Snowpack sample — Loveland Pass, Silver Plume, Colorado, USA (2/11/26, 12:00 PM MST)
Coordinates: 39.663, -105.886
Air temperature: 35 °F
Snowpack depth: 82 cm
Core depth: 30 cm
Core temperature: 23 °F
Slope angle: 13°, slope face: 12°
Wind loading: high
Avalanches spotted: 1
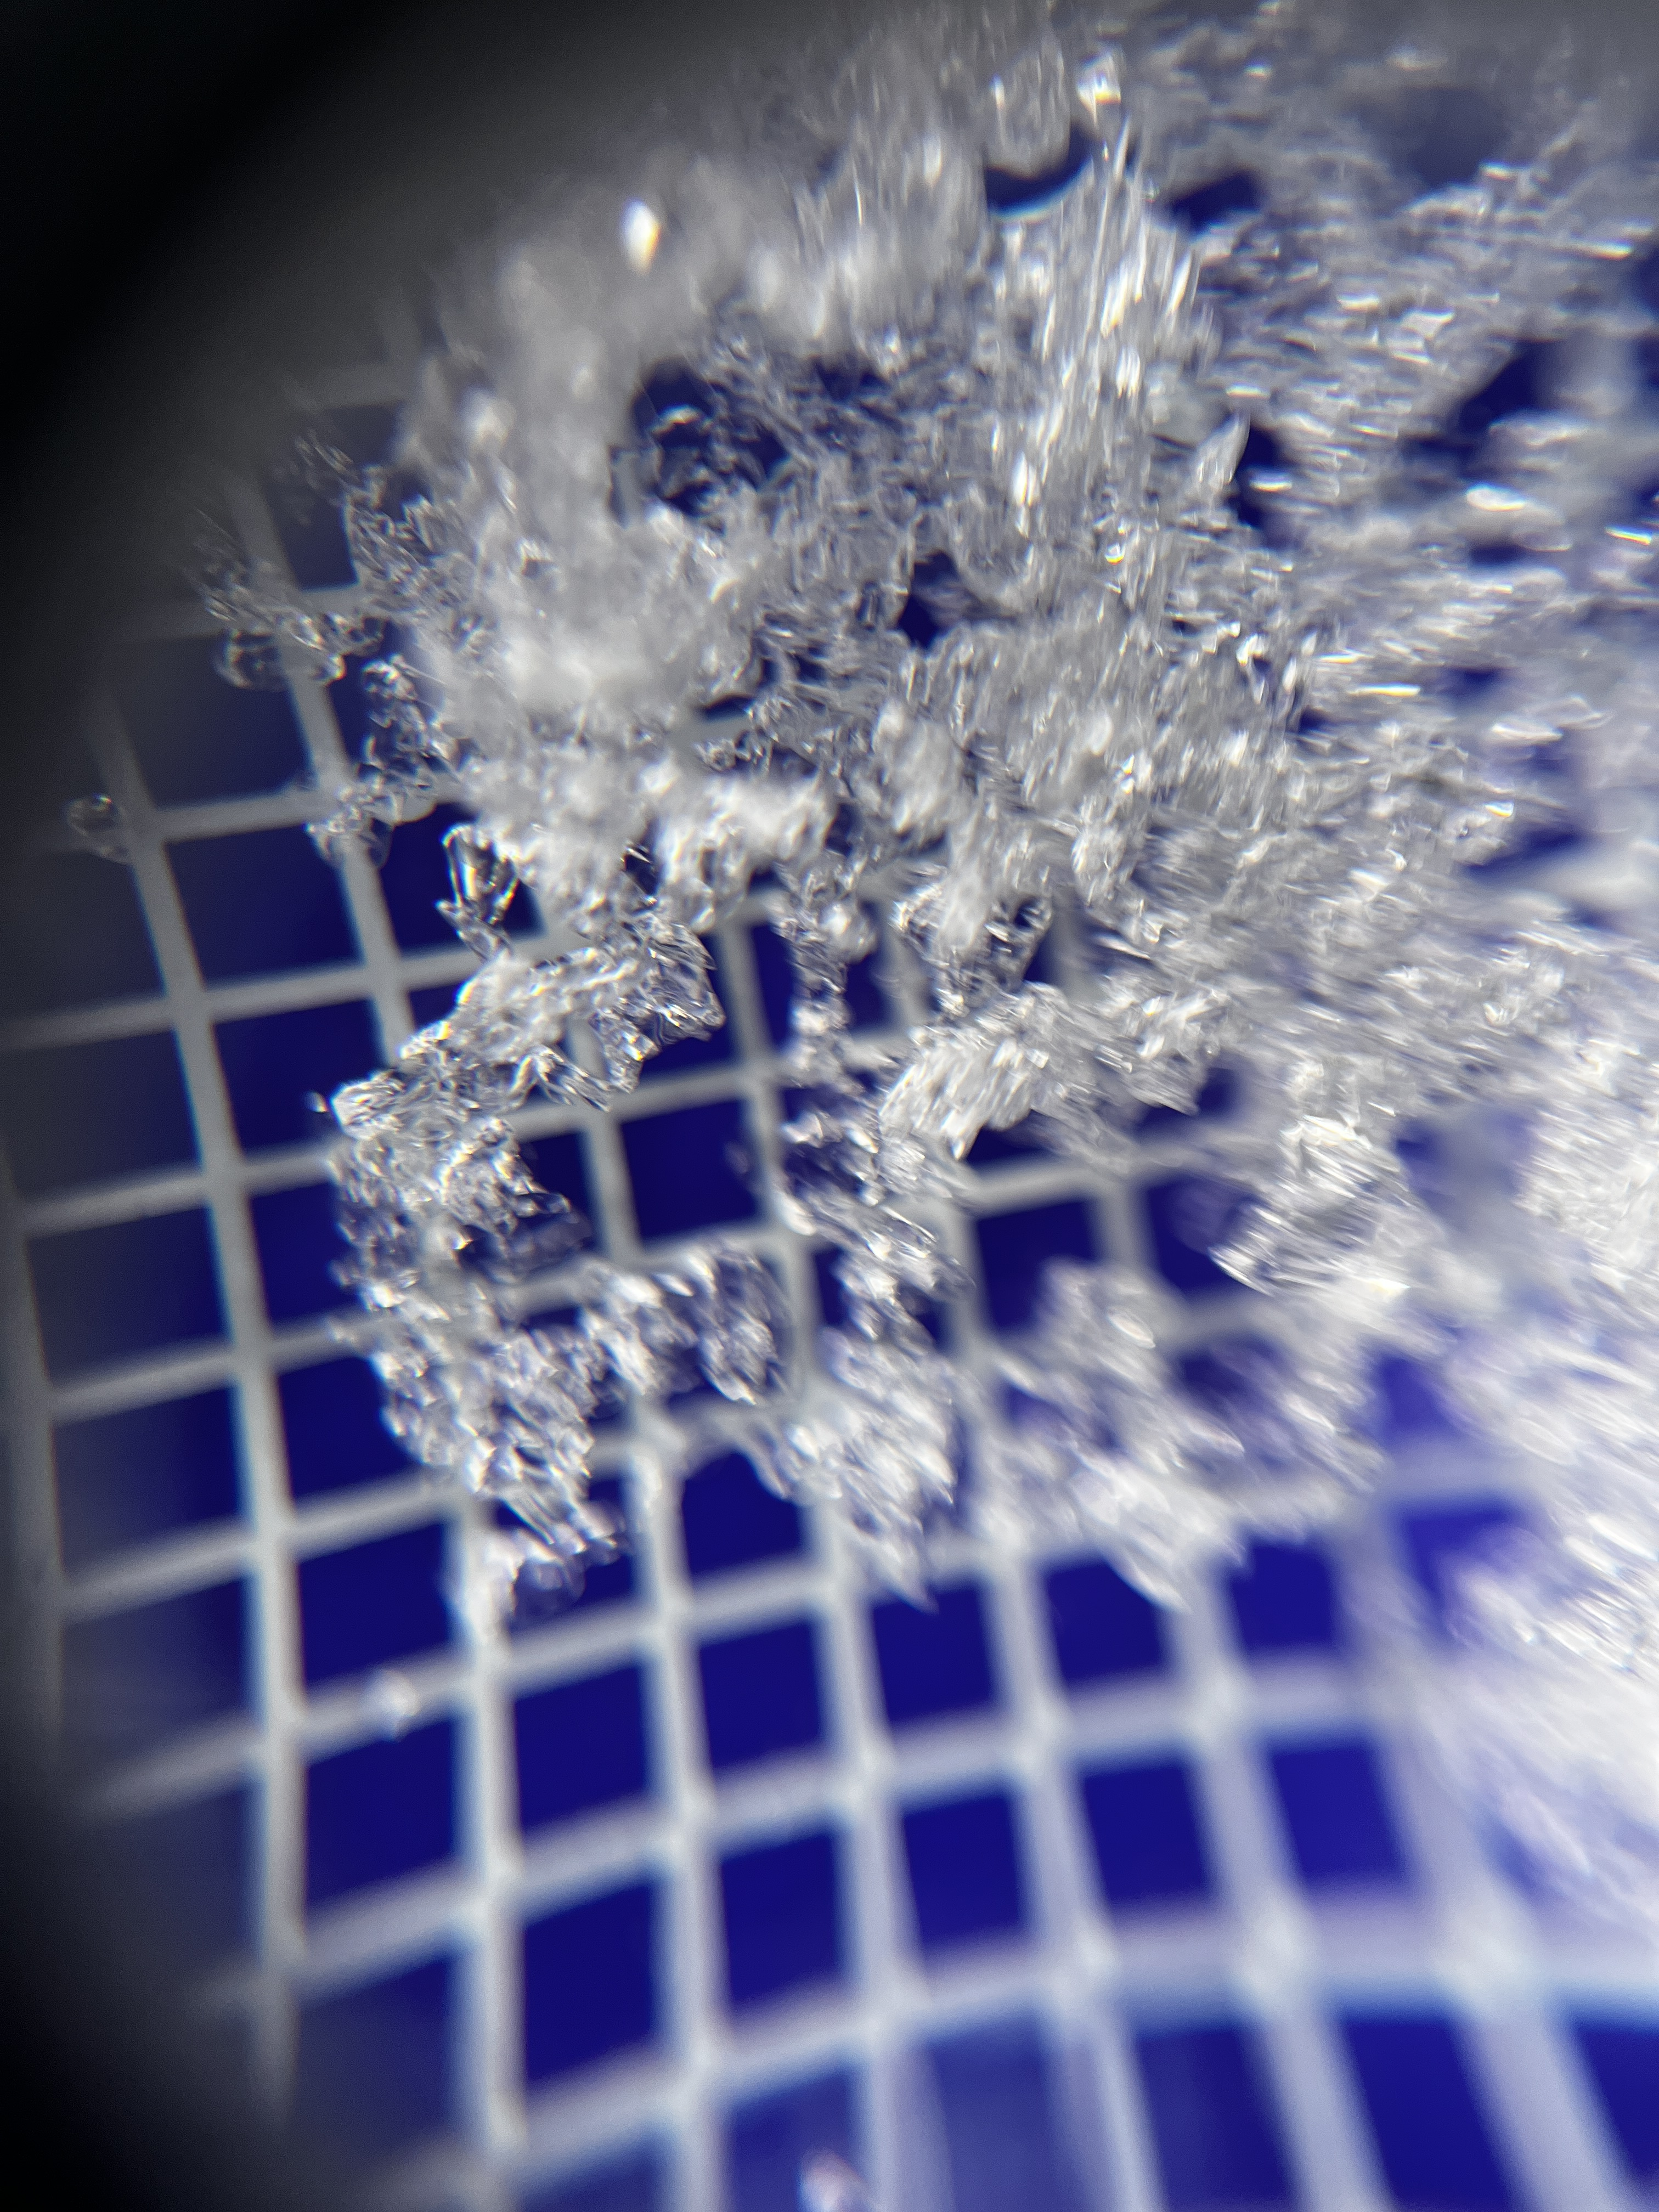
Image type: magnified_profile
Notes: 1 small avalanche spotted on the north side of the bowl, lots of wind loading